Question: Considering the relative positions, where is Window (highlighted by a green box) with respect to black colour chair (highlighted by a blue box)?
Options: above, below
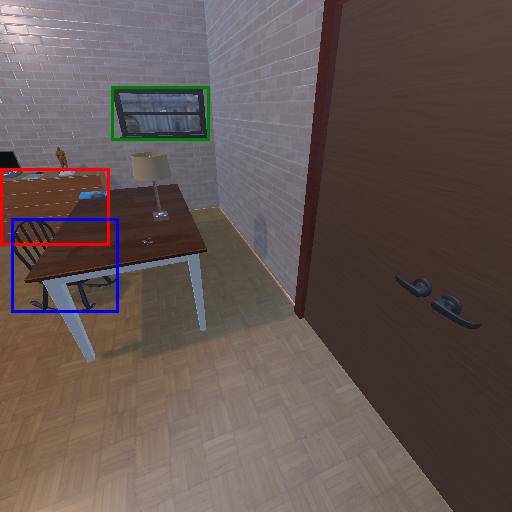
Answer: above